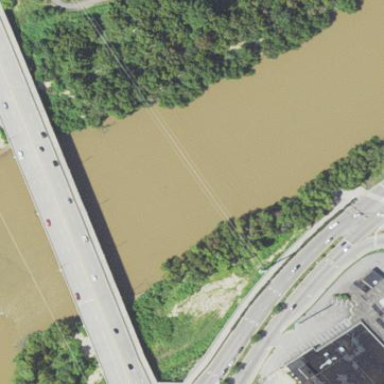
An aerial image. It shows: Man-made bridge.